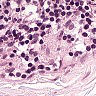
Metastatic tissue present: no